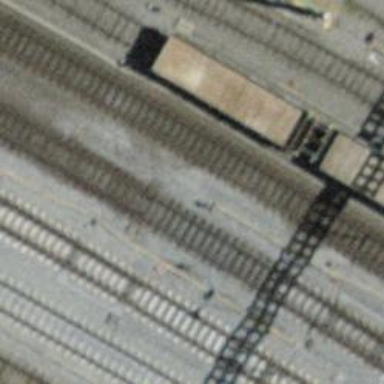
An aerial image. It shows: Railway switch.